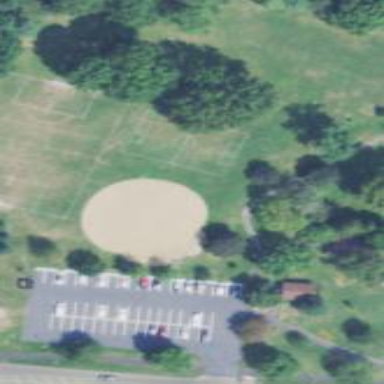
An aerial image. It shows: Baseball pitch for leisure and sports activities.